Question:
I am trying to fill cells in a calendar with green boxes, all with different heights. I create an UIImage object by doing
'''
- (UIImage *)imageWithColor:(UIColor *)color width:(float)w height:(float)h {
CGRect rect = CGRectMake(0, 0, w, h);
// Create a w by H pixel context
UIGraphicsBeginImageContextWithOptions(rect.size, NO, 0);
[color setFill];
UIRectFill(rect); // Fill it with your color
UIImage *image = UIGraphicsGetImageFromCurrentImageContext();
UIGraphicsEndImageContext();
return image;
}
'''
and set cells' backgrounds with
'''
for (int i = 0; i < numDatesSelected; i++) {
UIButton *myButton = (UIButton *)[self.smallCalendarView viewWithTag:[selectedDates[i] timeIntervalSince1970]];
float btnWidth = myButton.frame.size.width;
float btnHeight = (myButton.frame.size.height * 0.1 * i);
UIImage *img = [self imageWithColor:[UIColor greenColor] width:btnWidth height:btnHeight];
[myButton setBackgroundImage:img forState:(UIControlStateNormal)];
}
'''
However, like you see in the screenshot, the heights are not very different from one another and I don't understand the reason. If I set width and height as 1 and 1 the rectangles still fill the entire cell whereas I think it should only fill a tiny portion (1x1) of the table cell because it has 53x40 size. Does anyone have an idea?
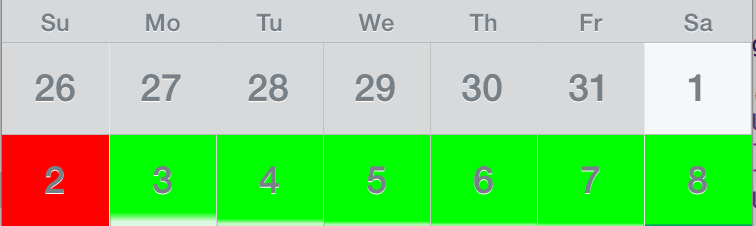
Answer: Make sure the 'contentVerticalAlignment' and 'contentHorizontalAlignment' properties of your 'UIButton' are NOT set to 'UIControlContentHorizontalAlignmentFill' and 'UIControlContentVerticalAlignmentFill'
Also, check this answer out <URL>. It might explain your problem